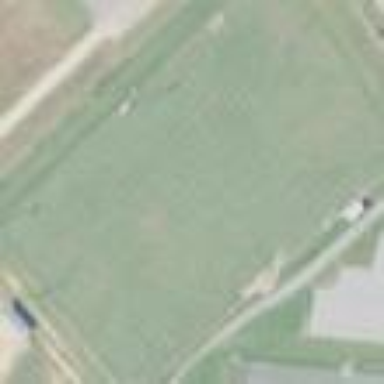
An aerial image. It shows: Soccer pitch for leisure land activities.